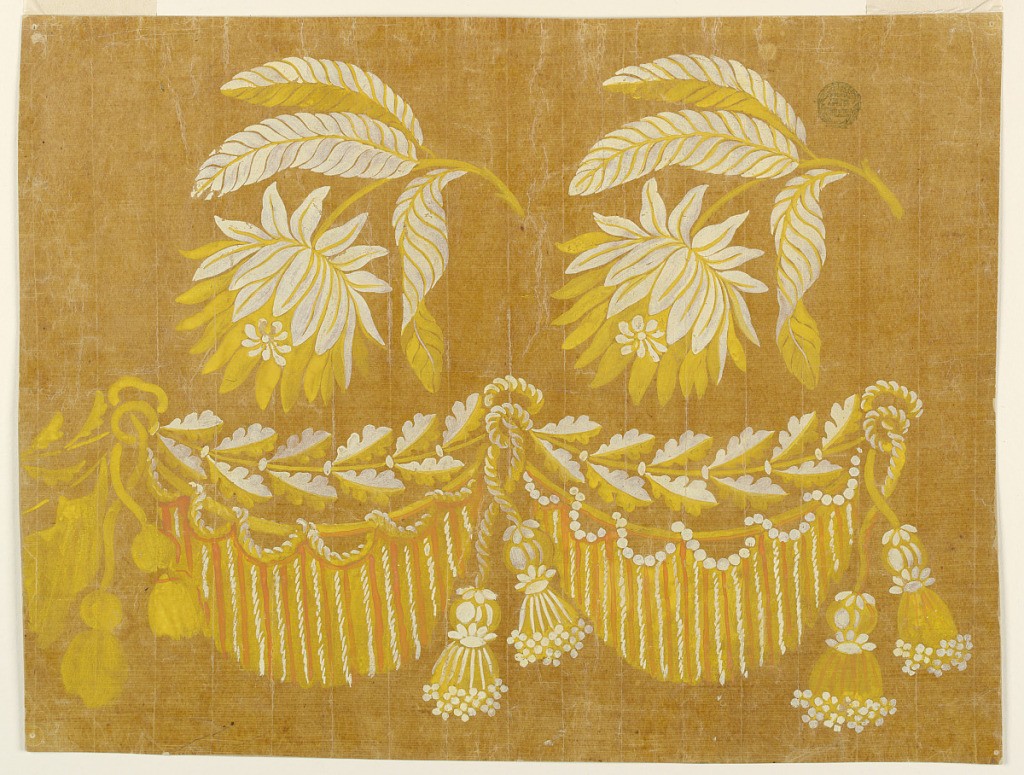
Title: Design for an Embroidered Horizontal Border of the "Fabrique de St. Ruf," Unfinished
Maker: Fabrique de Saint Ruf, Lyon, France
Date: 1800–1825
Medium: Brush and white, yellow, and orange gouache on glazed tracing paper pasted on paper
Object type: Drawing
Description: A flower bough is shown over leaf bough and fringe festoons. Tasseled cords hold the festoons. Two repeats are shown.